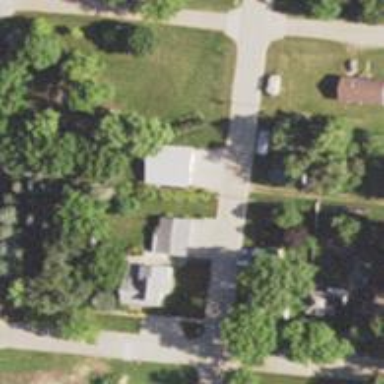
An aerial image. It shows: Alley classified as service road.